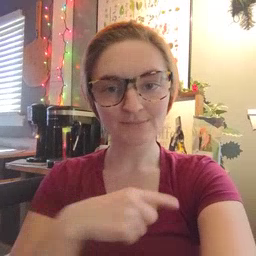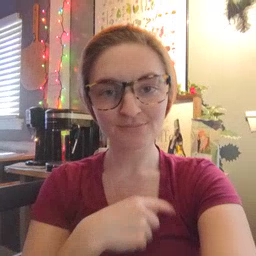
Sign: weus